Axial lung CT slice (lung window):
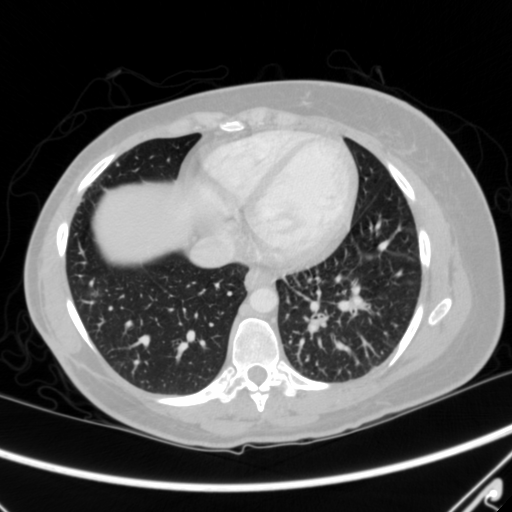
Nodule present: no